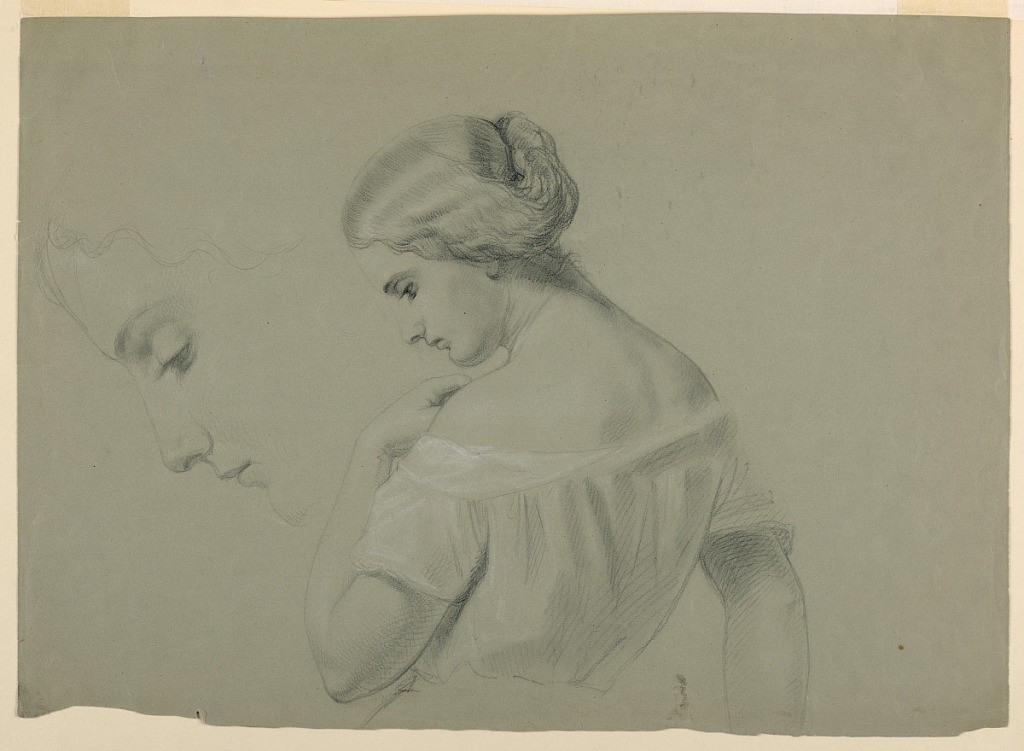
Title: Study of a Woman in Profile
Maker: Daniel Huntington, American, 1816–1906
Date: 1840–70
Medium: Graphite, white chalk on grey wove paper
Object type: Drawing
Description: Study of a female figure with back turned to the spectator, and her left hand at her shoulder. She looks down in left profile. At left, a larger study of her face in profile.